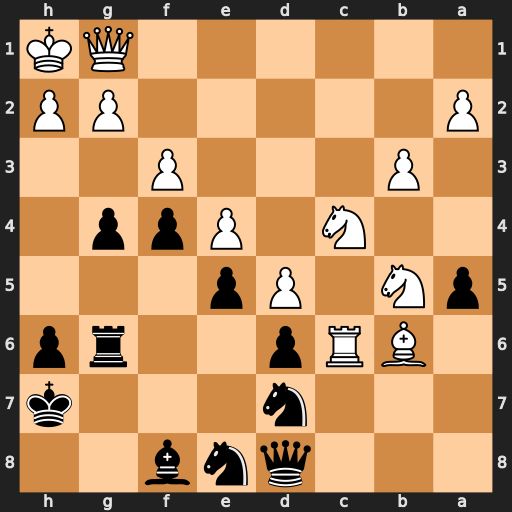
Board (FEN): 3qnb2/3n3k/1BRp2rp/pN1Pp3/2N1Ppp1/1P3P2/P5PP/6QK
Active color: b
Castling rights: -
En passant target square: -
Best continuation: Nxb6 Qxb6 Qh4